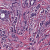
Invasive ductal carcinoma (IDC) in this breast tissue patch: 1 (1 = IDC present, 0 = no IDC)